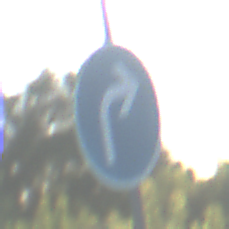
Verkehrszeichen: VorgeschriebeneFahrtrichtungRechts
Umgebung: Outdoor, Nature
Tageszeit: MorningAfternoon
Wetter: Clear
Licht: Natural
Jahreszeit: NotSpecified
Kontrast: HighContrast